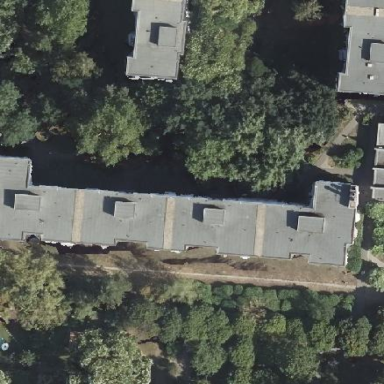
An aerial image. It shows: Residential building with flat roof made of tar paper. The building is colored white.